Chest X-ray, PA view. Patient: 61 years old, sex F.
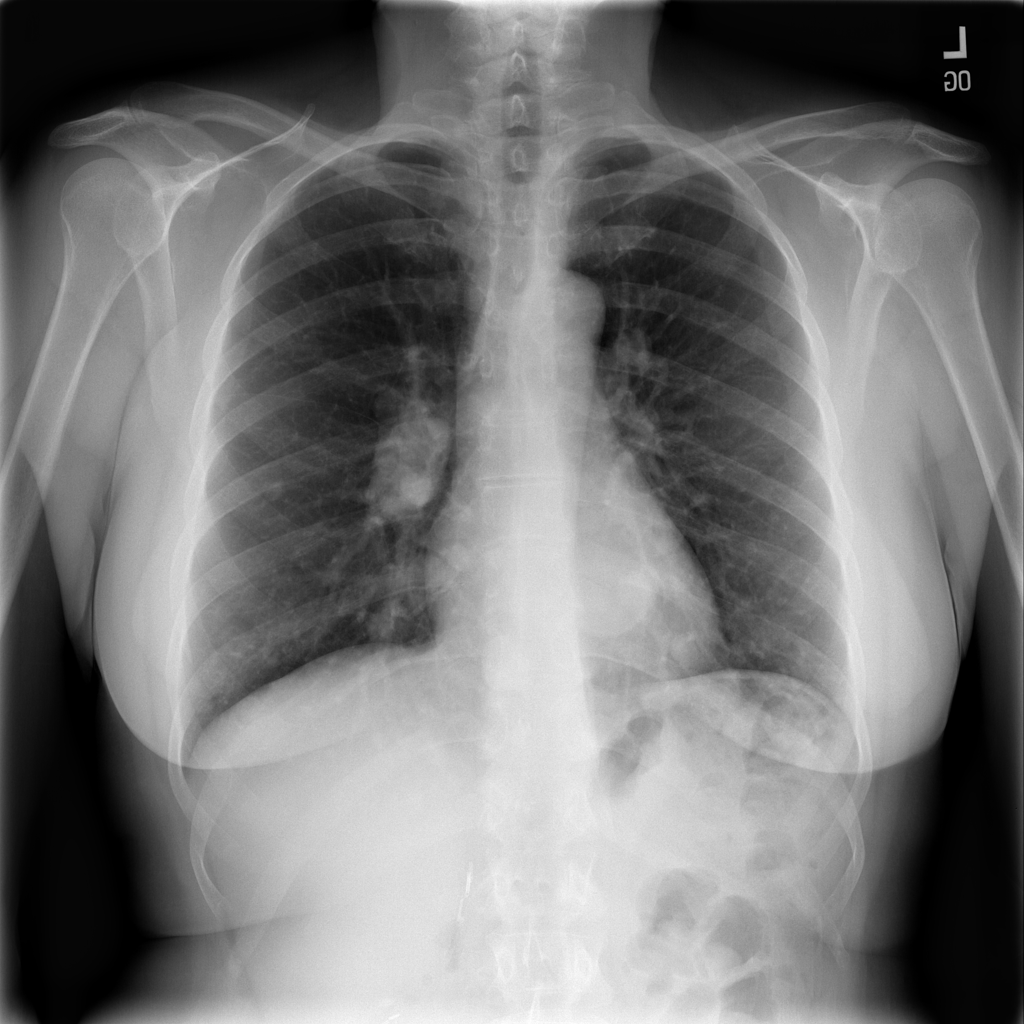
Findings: Mass, Nodule